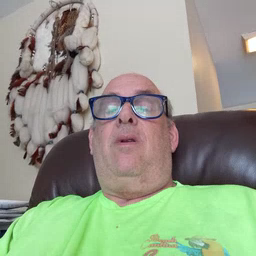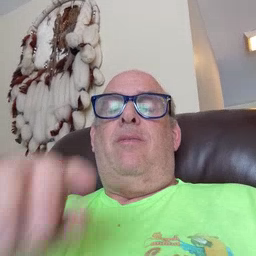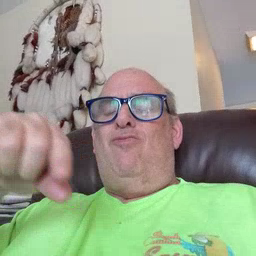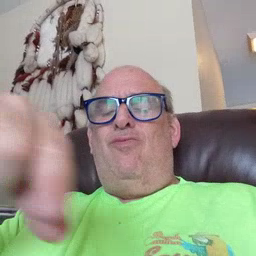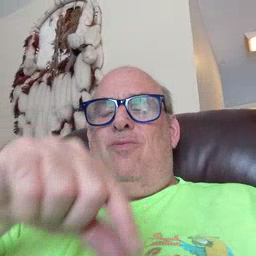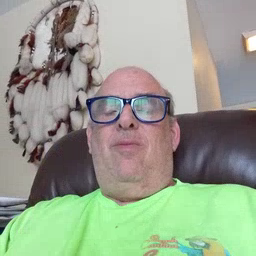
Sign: puzzle